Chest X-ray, PA view. Patient: 55 years old, sex M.
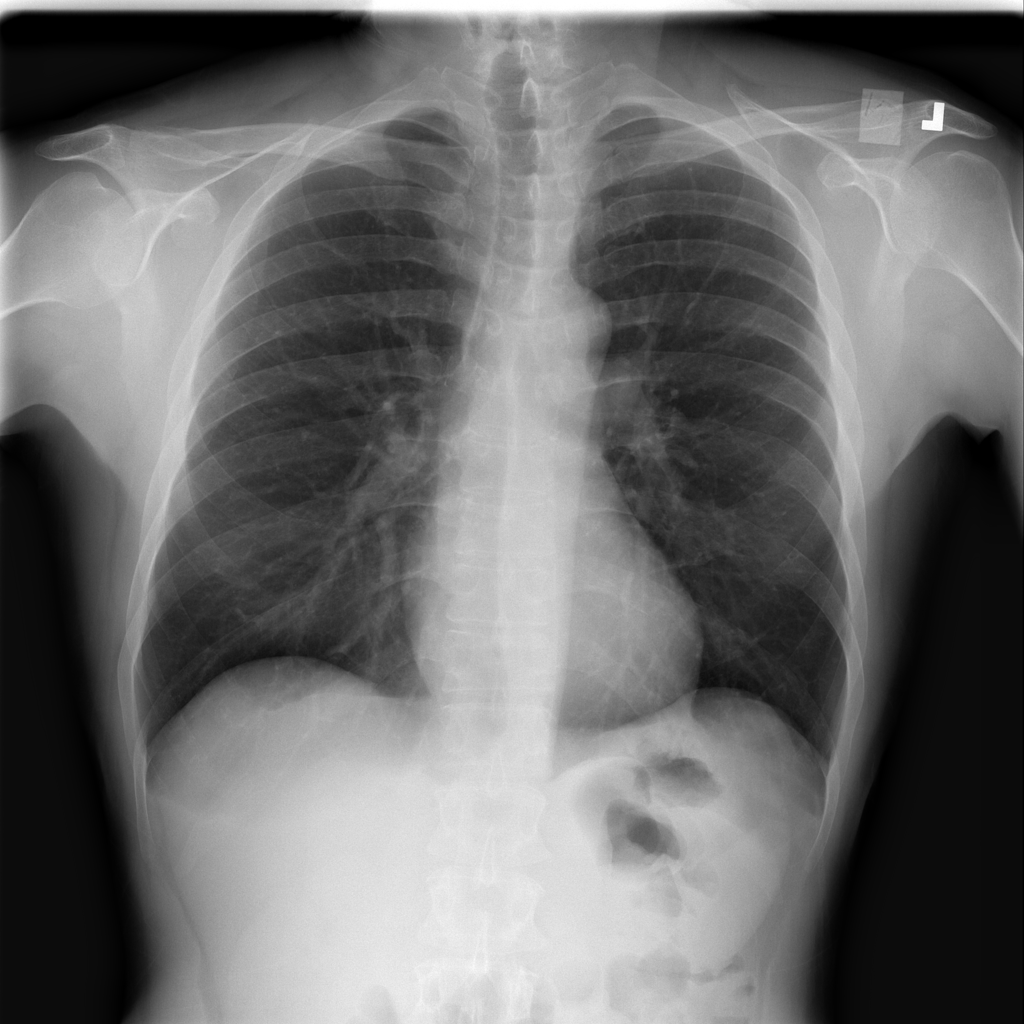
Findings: No Finding